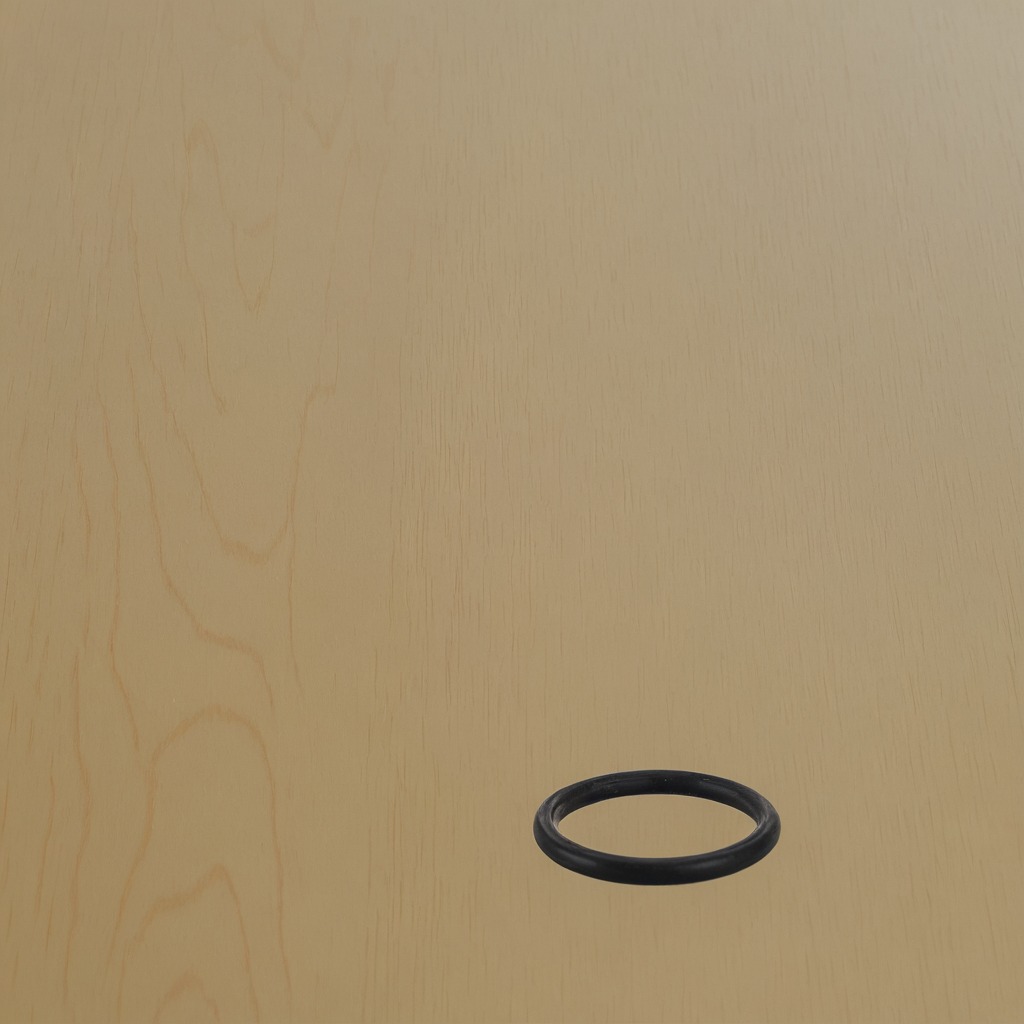
A rubber O-ring lying on a plywood surface in a paint workshop lit by afternoon window light.